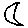
Label: moon